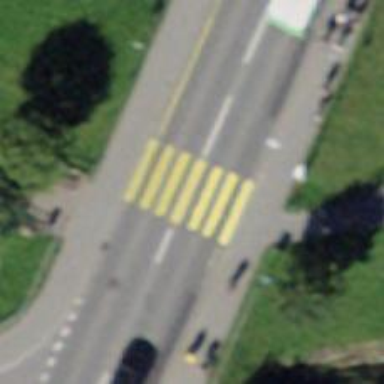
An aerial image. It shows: Uncontrolled road crossing.